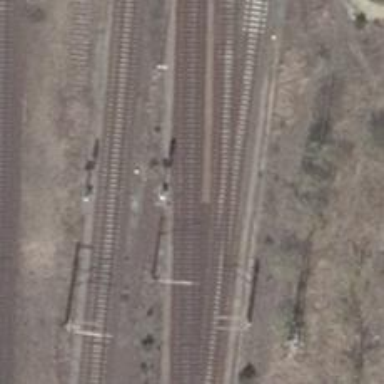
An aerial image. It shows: Railway signal.